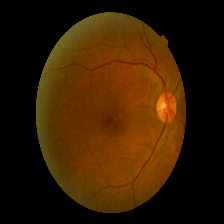
Diabetic retinopathy grade: Mild